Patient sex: M
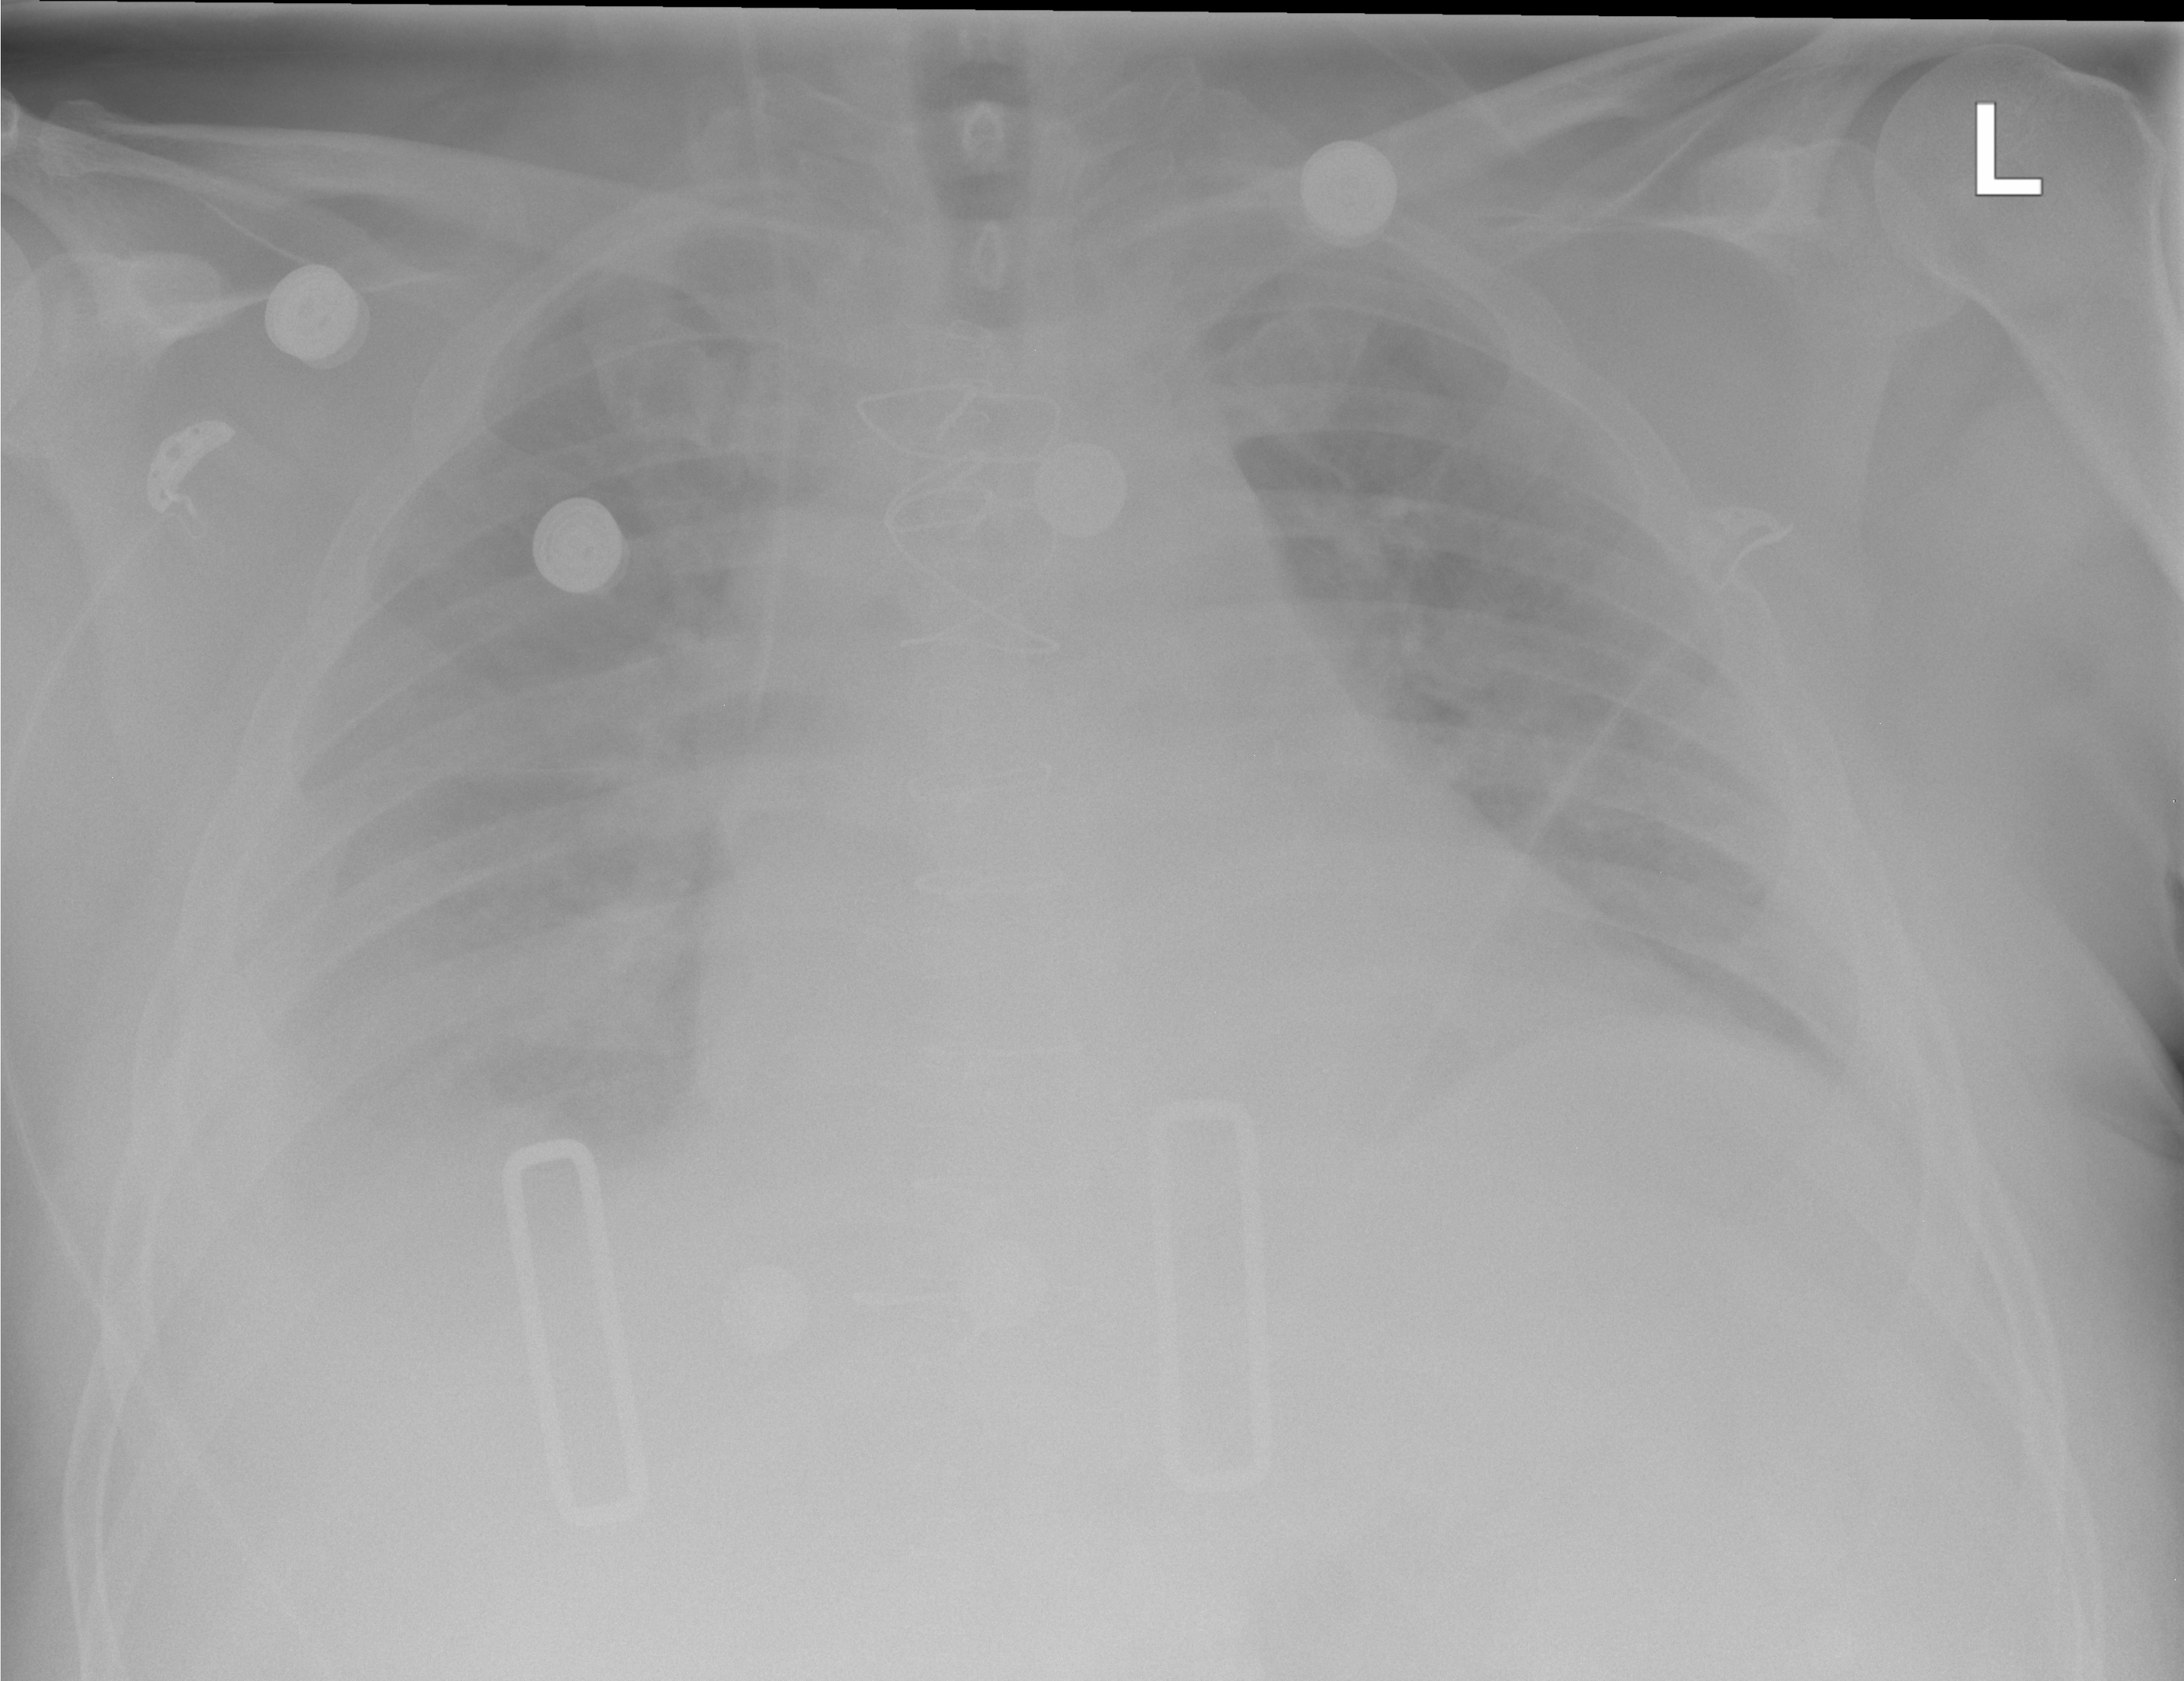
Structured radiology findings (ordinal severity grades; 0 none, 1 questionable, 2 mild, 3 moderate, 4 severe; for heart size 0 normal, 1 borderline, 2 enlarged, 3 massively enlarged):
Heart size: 2
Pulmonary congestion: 2
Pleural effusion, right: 3
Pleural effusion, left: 2
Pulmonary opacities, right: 0
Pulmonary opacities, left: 0
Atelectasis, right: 2
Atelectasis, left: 0